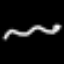
Label: squiggle